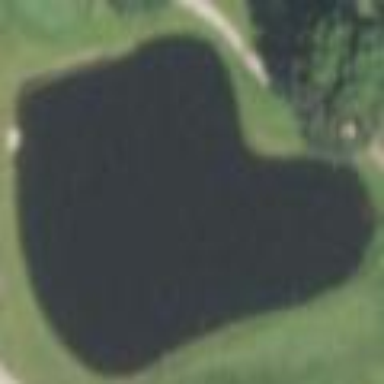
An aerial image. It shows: Water hazard on golf course. The hazard is natural water feature.